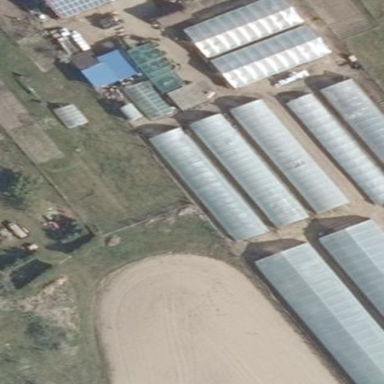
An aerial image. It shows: Greenhouse.